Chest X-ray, PA view. Patient: 78 years old, sex F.
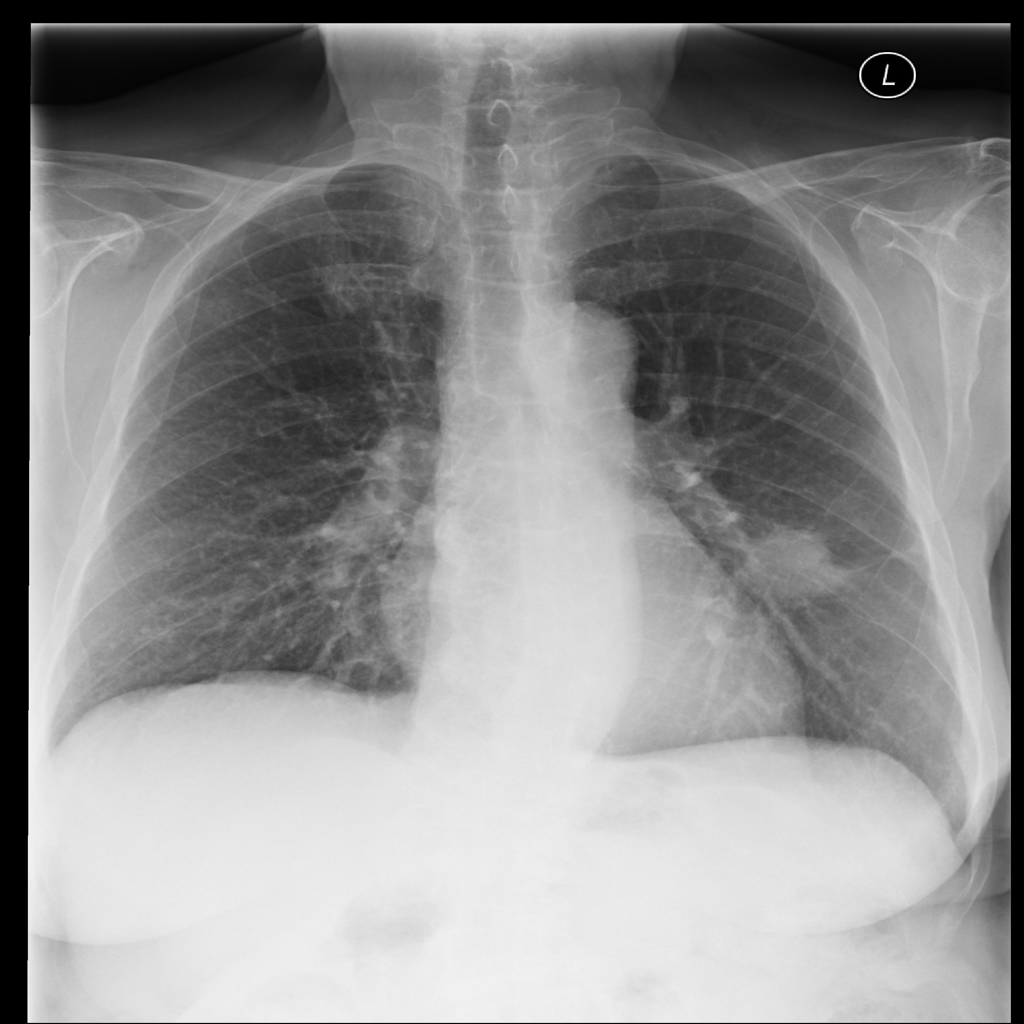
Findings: Mass, Nodule